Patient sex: M
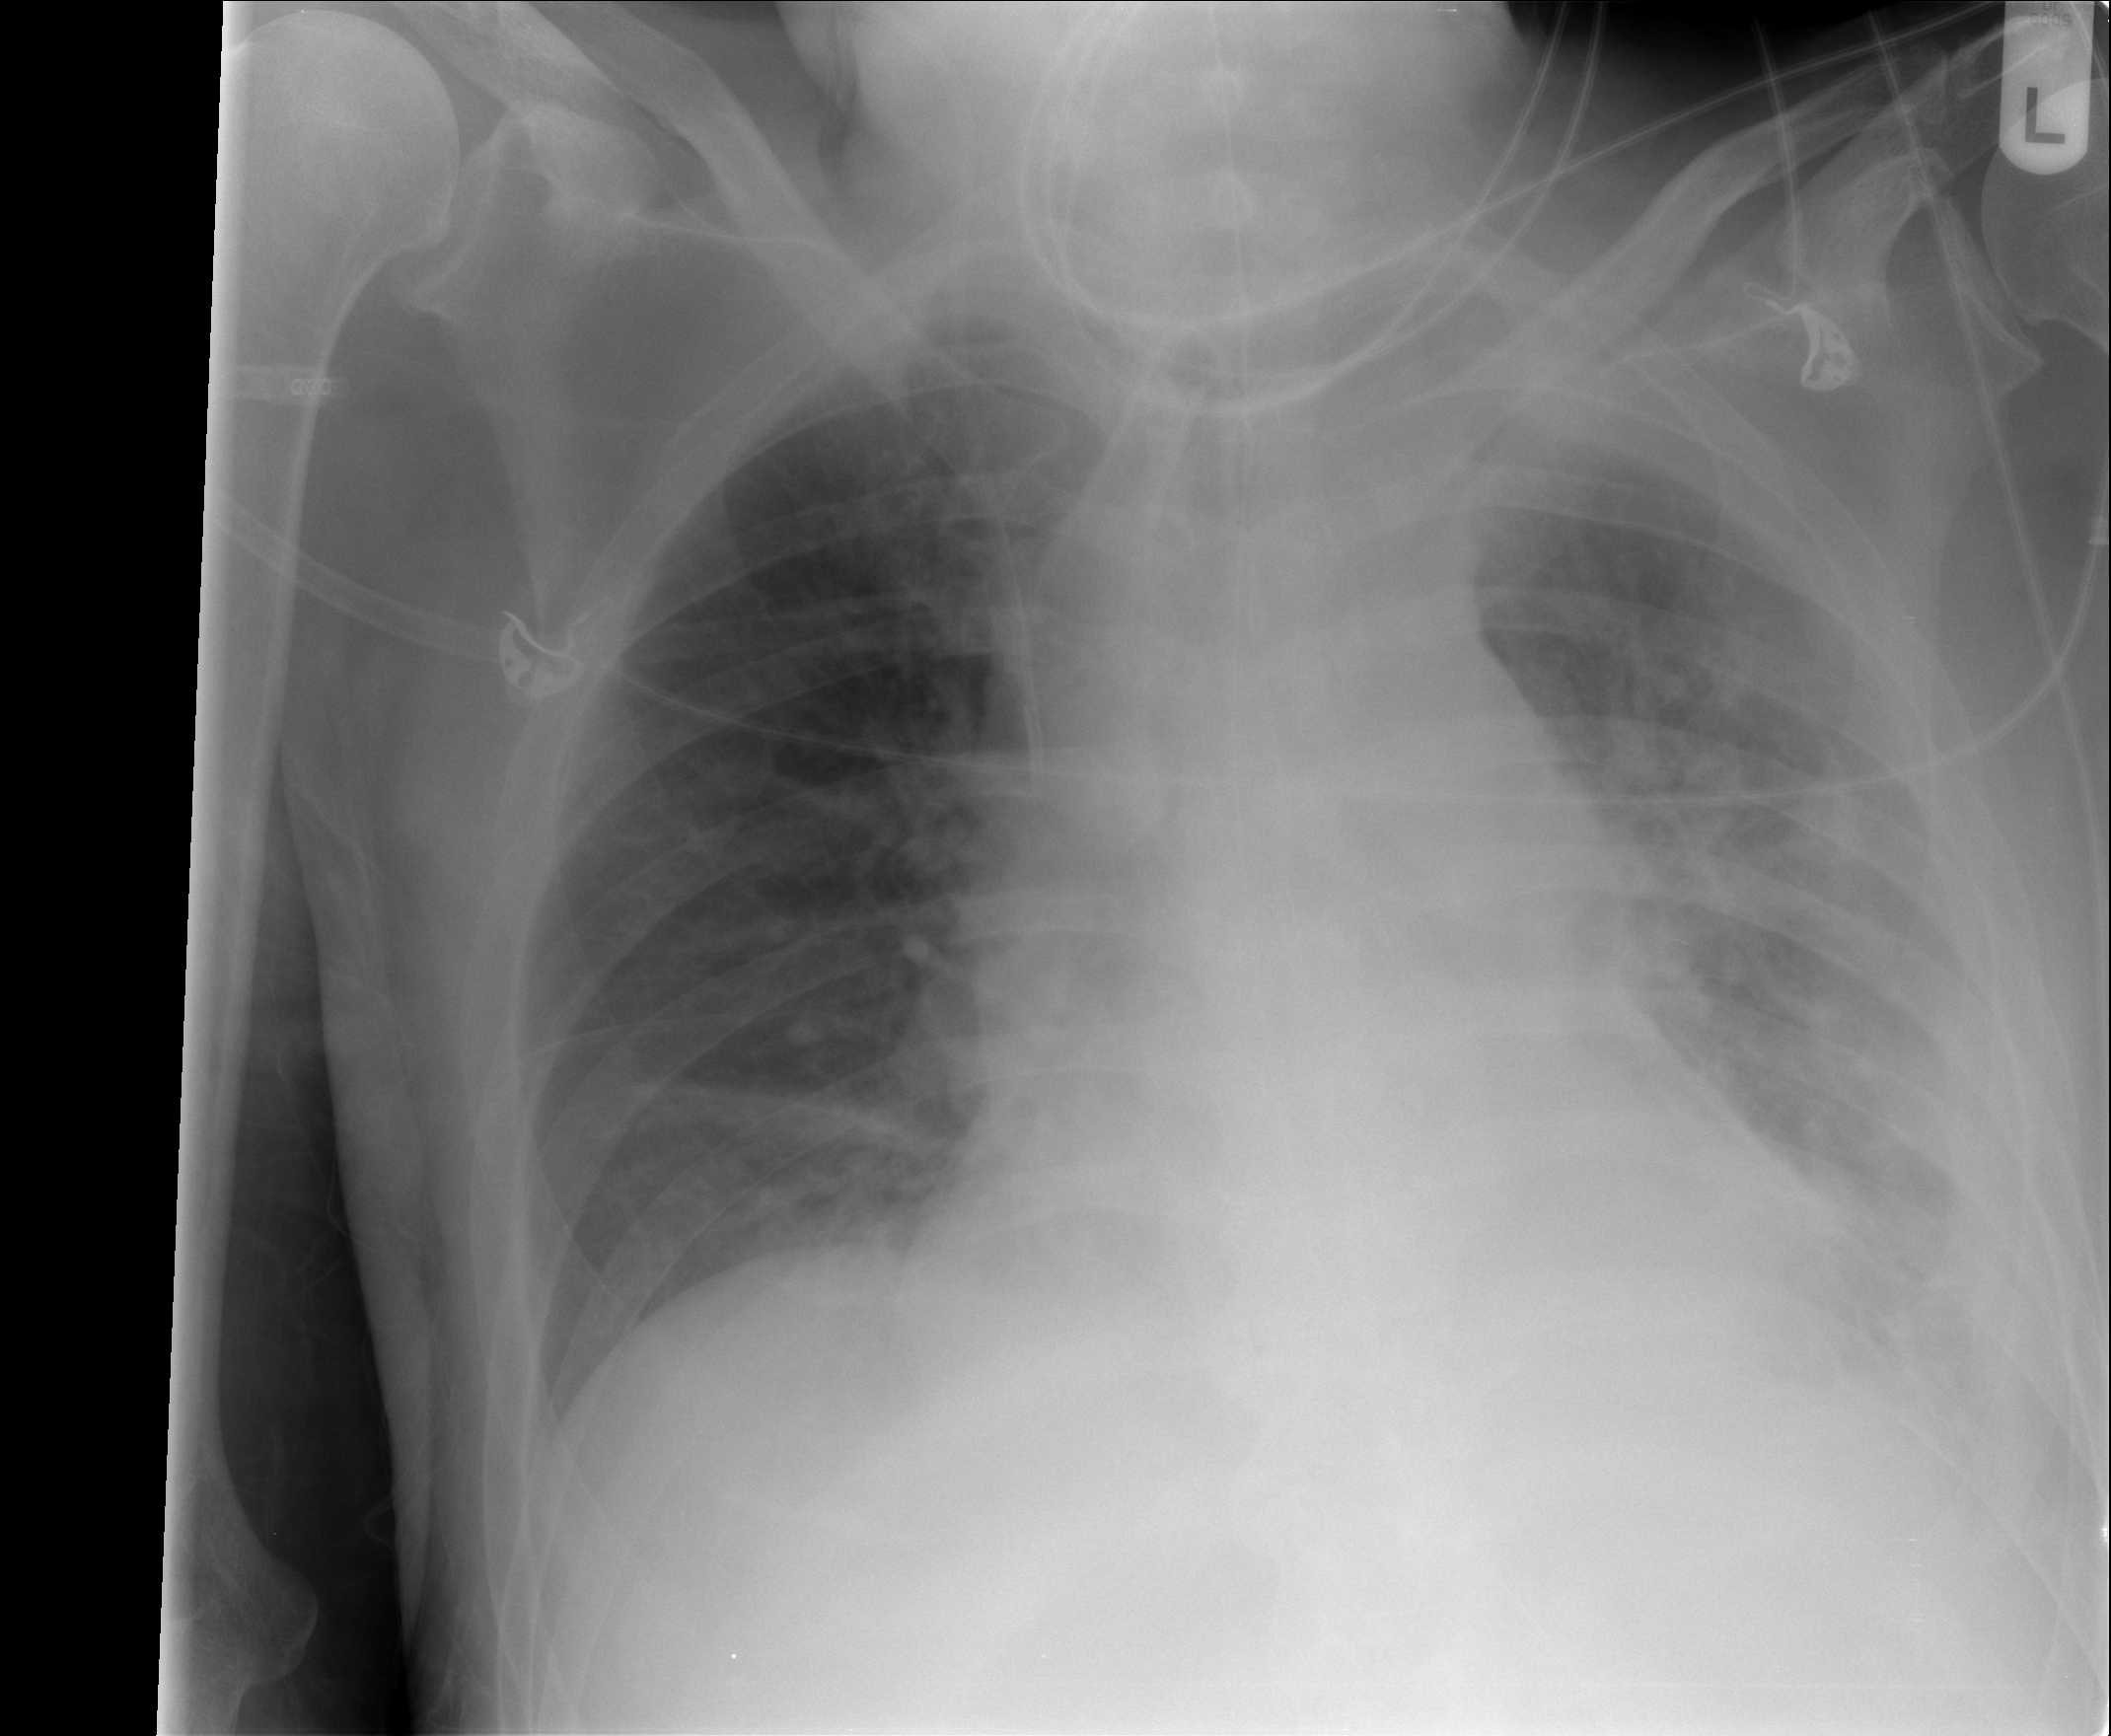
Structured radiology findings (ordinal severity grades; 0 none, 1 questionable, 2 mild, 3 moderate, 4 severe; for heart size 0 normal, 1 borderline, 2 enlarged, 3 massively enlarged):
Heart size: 1
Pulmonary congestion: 0
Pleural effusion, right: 1
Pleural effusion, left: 3
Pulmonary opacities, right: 0
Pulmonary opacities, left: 0
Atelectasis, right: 2
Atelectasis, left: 3